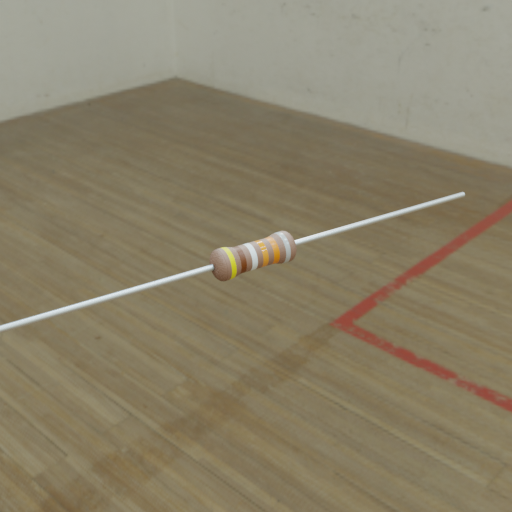
Resistor colour bands (in order): yellow, brown, white, orange, orange, silver